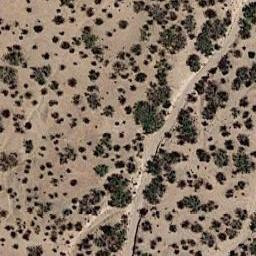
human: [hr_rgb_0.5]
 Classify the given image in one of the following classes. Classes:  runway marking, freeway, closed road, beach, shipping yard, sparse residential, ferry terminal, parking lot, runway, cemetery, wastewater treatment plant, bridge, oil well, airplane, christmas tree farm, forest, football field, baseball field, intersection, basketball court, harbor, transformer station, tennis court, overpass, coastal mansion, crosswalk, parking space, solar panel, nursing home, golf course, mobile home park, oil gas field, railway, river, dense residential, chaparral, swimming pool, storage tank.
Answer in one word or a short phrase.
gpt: chaparral